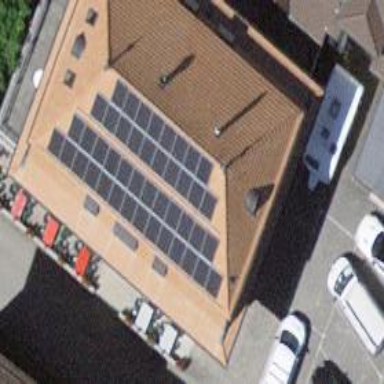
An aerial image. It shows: Solar photovoltaic panel generator.